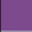
Piece: xx